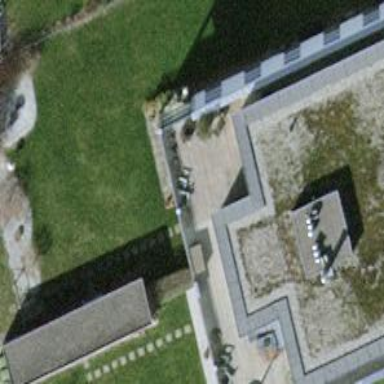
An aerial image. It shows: View of roof of building.